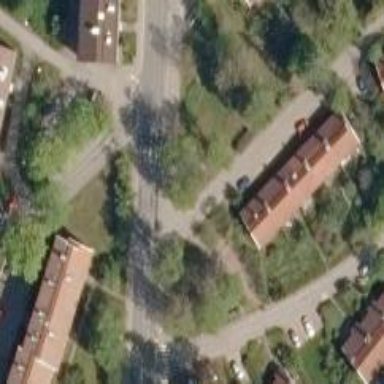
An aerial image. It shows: Uncontrolled crossing on the road.